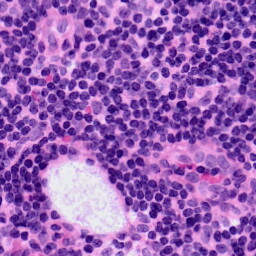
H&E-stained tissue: LymphNode